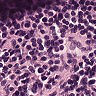
Metastatic tissue present: no